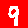
Digit: 9